Question: I am using Kendo UI Core (Free version) and would like to upload files to Web Server (through MVC Controller). I know the way with paid Kendo UI version but I want to do it with free version of this.
See as below
HTML For Kendo UI Upload
'''
<div class="demo-section k-header">
<input name="files" id="files" type="file" />
</div>
'''
Java Script
'''
$("#files").kendoUpload({
async: {
saveUrl: "save",
removeUrl: "remove",
autoUpload: true
}
});
'''
It adds a button as below:

Now Once I select files I want to upload it to server through MVC Controller.
How I should make a call to MVC controller from here?
Cheers
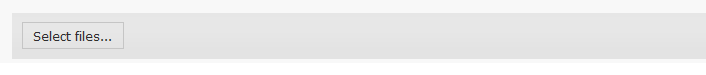
Answer: '''
$("#files").kendoUpload({
async: {
saveUrl: "controllername/actionname", //OR// '@Url.Action("actionname", "controllername")'
removeUrl: "controllername/actionname", //OR// '@Url.Action("actionname", "controllername")'
autoUpload: true
}
});
'''
'Upload''Save''Upload''Remove'
'''
$("#files").kendoUpload({
async: {
saveUrl: "Upload/Save", //OR// '@Url.Action("Save", "Upload")'
removeUrl: "Upload/Remove", //OR// '@Url.Action("Remove", "Upload")'
autoUpload: true
}
});
'''
---
## View :-
'''
<form method="post" action='@Url.Action("Submit")' style="width:45%">
<div class="demo-section">
@(Html.Kendo().Upload()
.Name("files")
)
<p>
<input type="submit" value="Submit" class="k-button" />
</p>
</div>
</form>
'''
## Controller :-
'''
public ActionResult Submit(IEnumerable<HttpPostedFileBase> files)
{
if (files != null)
{
TempData["UploadedFiles"] = GetFileInfo(files);
}
return RedirectToAction("Index");
}
private IEnumerable<string> GetFileInfo(IEnumerable<HttpPostedFileBase> files)
{
return
from a in files
where a != null
select string.Format("{0} ({1} bytes)", Path.GetFileName(a.FileName), a.ContentLength);
}
'''
Complete Documentation is here :- <URL>
---
## View :-
'''
<div style="width:45%">
<div class="demo-section">
@(Html.Kendo().Upload()
.Name("files")
.Async(a => a
.Save("Save", "Upload")
.Remove("Remove", "Upload")
.AutoUpload(true)
)
)
</div>
</div>
'''
## Controller :-
'''
public ActionResult Save(IEnumerable<HttpPostedFileBase> files)
{
// The Name of the Upload component is "files"
if (files != null)
{
foreach (var file in files)
{
// Some browsers send file names with full path.
// We are only interested in the file name.
var fileName = Path.GetFileName(file.FileName);
var physicalPath = Path.Combine(Server.MapPath("~/App_Data"), fileName);
// The files are not actually saved in this demo
// file.SaveAs(physicalPath);
}
}
// Return an empty string to signify success
return Content("");
}
public ActionResult Remove(string[] fileNames)
{
// The parameter of the Remove action must be called "fileNames"
if (fileNames != null)
{
foreach (var fullName in fileNames)
{
var fileName = Path.GetFileName(fullName);
var physicalPath = Path.Combine(Server.MapPath("~/App_Data"), fileName);
// TODO: Verify user permissions
if (System.IO.File.Exists(physicalPath))
{
// The files are not actually removed in this demo
// System.IO.File.Delete(physicalPath);
}
}
}
// Return an empty string to signify success
return Content("");
}
'''